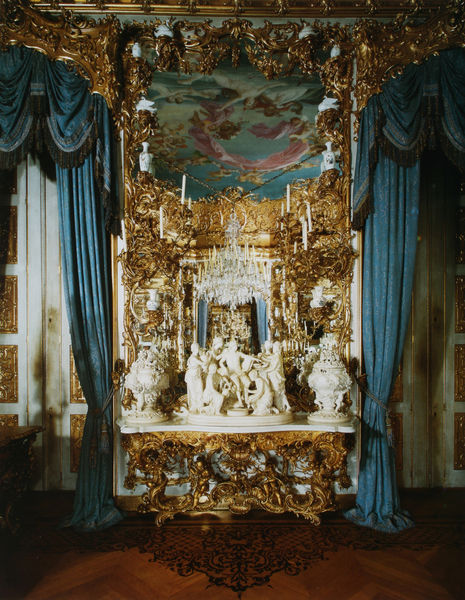
Titel: Spiegelsaal
Künstler: Georg Dollmann
Standort: Graswangtal
Institution: Schloss Linderhof
Schlagwörter: blau, gemälde, gruppe, himmel, schatten, weiß, grün, bunt, holz, licht, marmor, raum, schmuck, tisch, tür, türkis, zimmer, rot, schloss, ornament, teppich, wand, barock, falten, samt, sockel, bild, innenraum, spiegel, vorhang, kirche, boden, fransen, gold, interieur, reich, decke, tanzen, rokoko, rosa, skulptur, vase, türen, fußboden, parkett, farben, saal, figuren, tafel, vorhänge, homme, dekor, floral, ornamente, verzierung, bett, kerzen, leuchter, lüster, stuck, vasen, plastik, platte, bemalt, foto, fotografie, photographie, porzellan, palast, blanc, noir, gefässe, altar, photo, nippes, kerzenleuchter, maison, statuen, kristall, farbfoto, christus, jesus, pieta, musen, rouge, baldachin, konsole, rokokko, deckengemälde, kabinett, apoll, marmorplatte, femme, kassettentür, volon, prunk, roccoco, bleu, luster, pokale, arbres, figurengruppe, golg, mur, manger, konsoltisch, überladen, jolz, farbphoto, protzig, parkett5, roccoko, image, en, grardinen, nourriture, fogographie